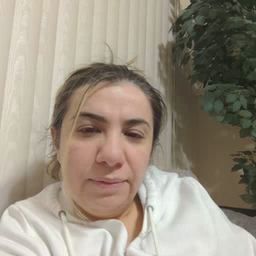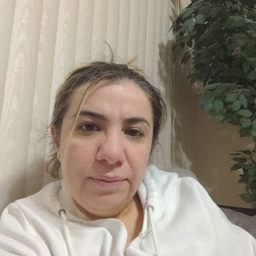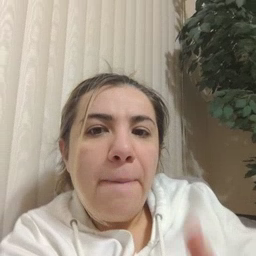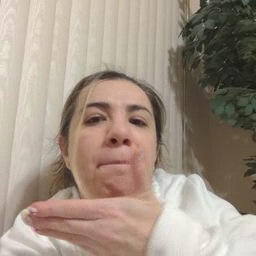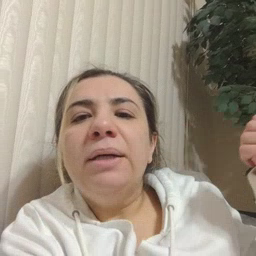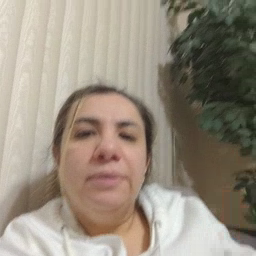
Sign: better